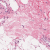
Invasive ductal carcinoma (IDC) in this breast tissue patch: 0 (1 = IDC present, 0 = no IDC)